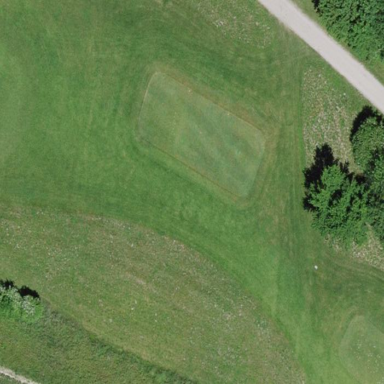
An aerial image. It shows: Grassy area designated as golf tee.